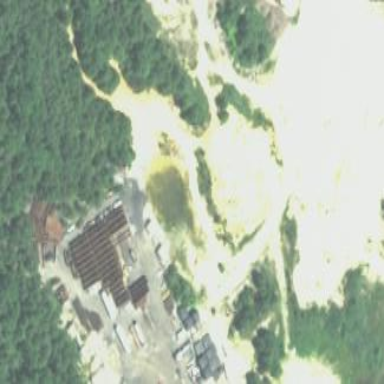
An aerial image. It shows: Quarry area.